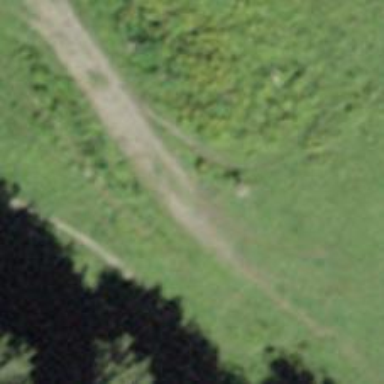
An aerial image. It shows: Path.